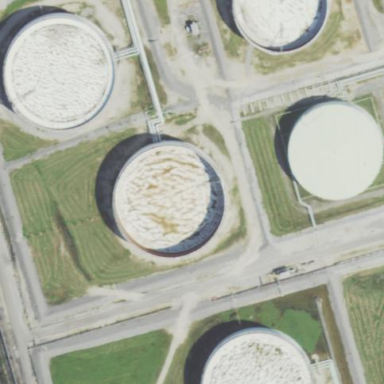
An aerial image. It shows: Storage tank which is man-made and housed in building.